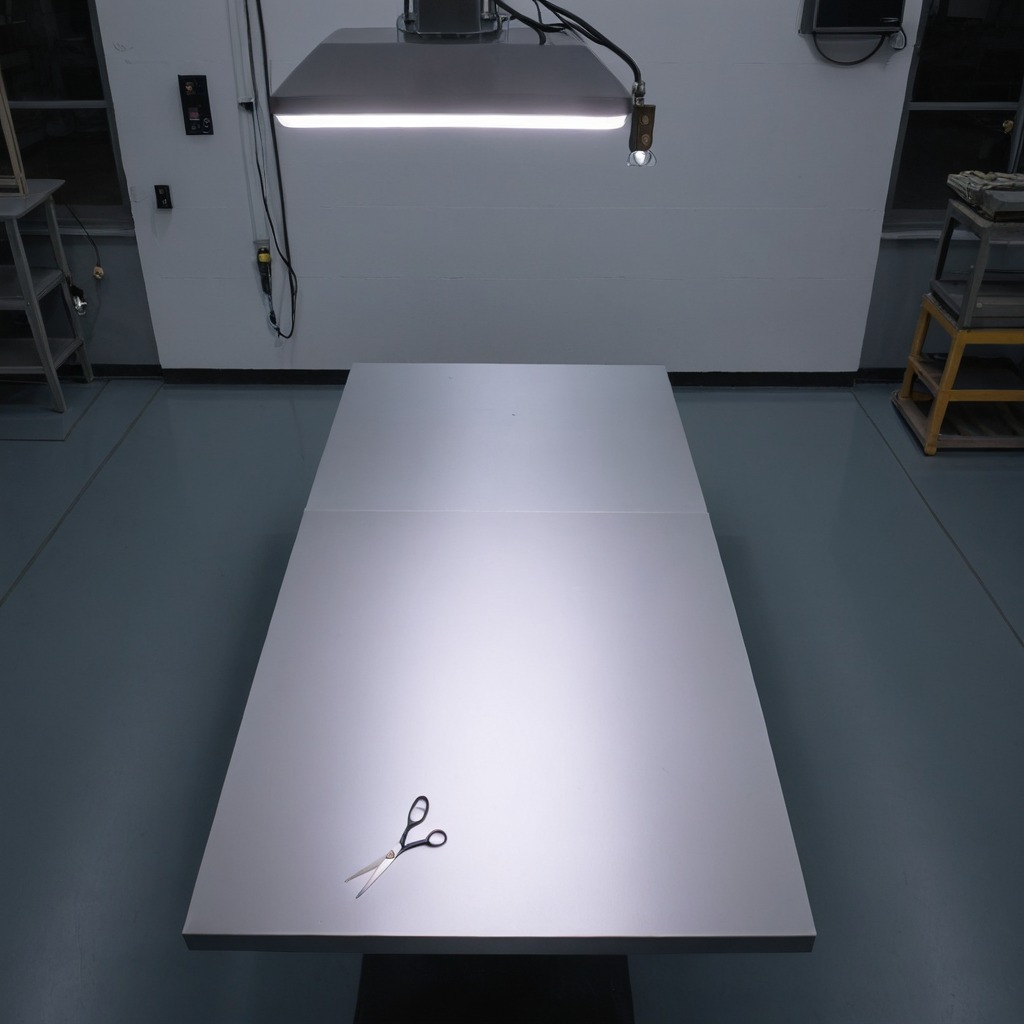
A scissor is lying on a clean empty table in a basement in the evening.